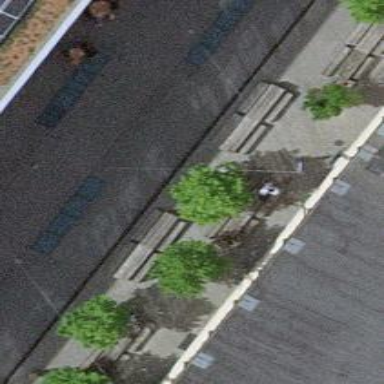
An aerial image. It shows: Picnic table located in leisure land area.